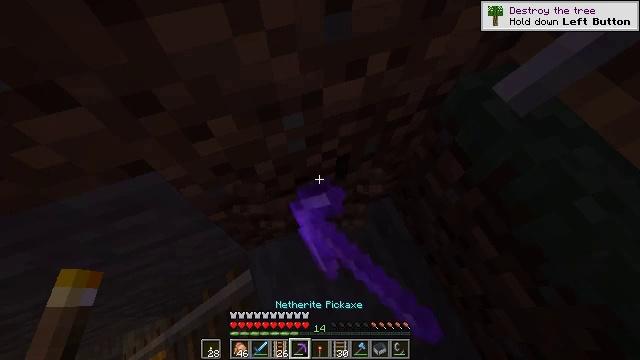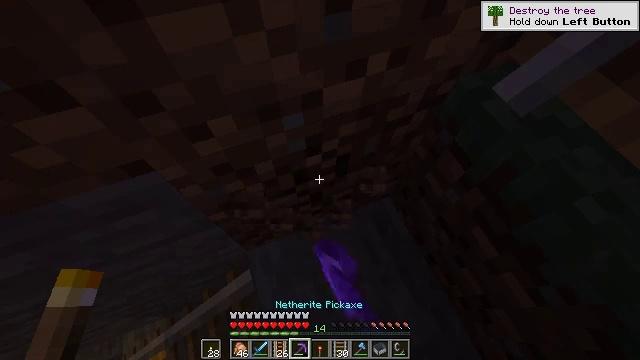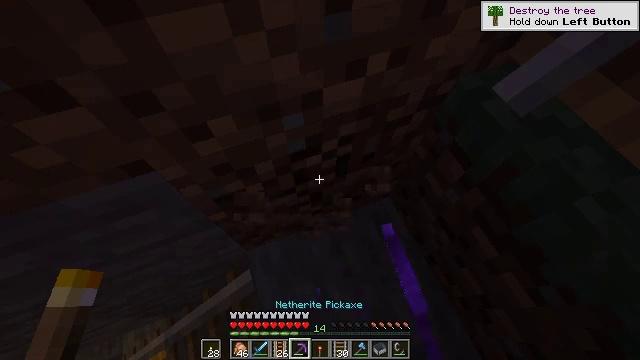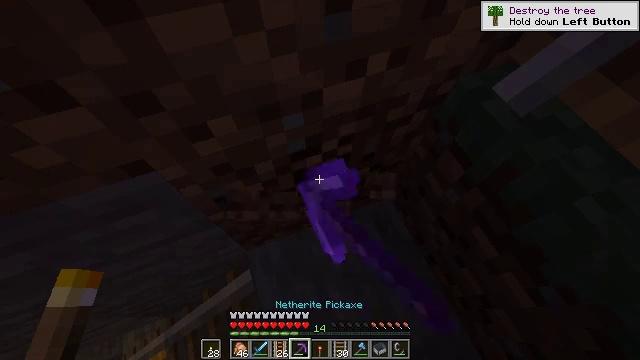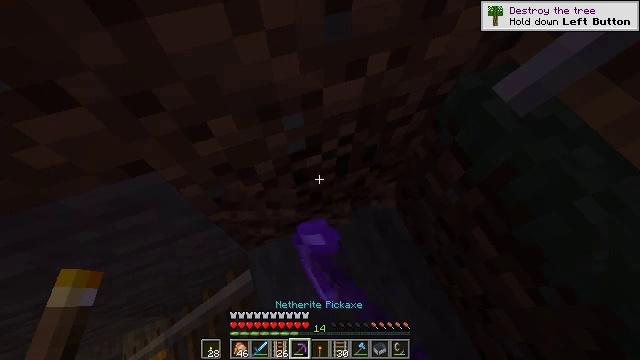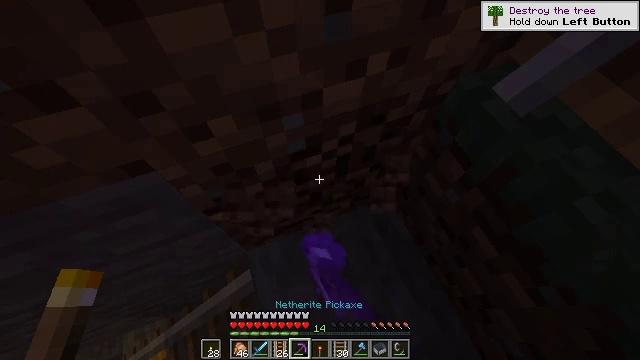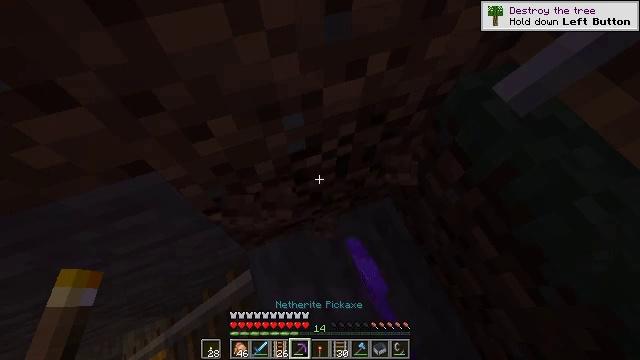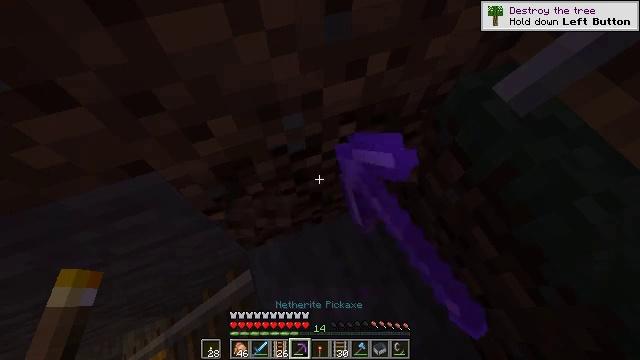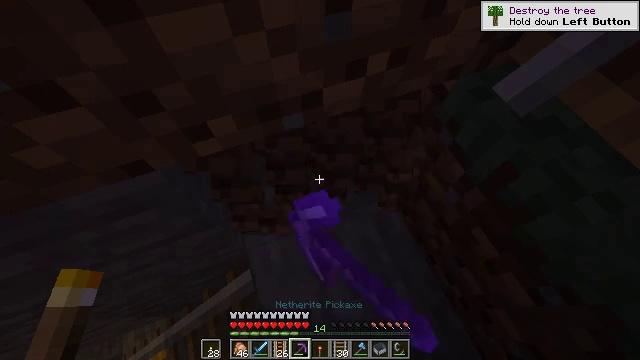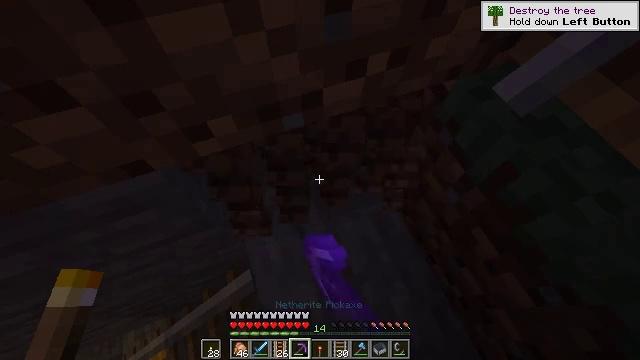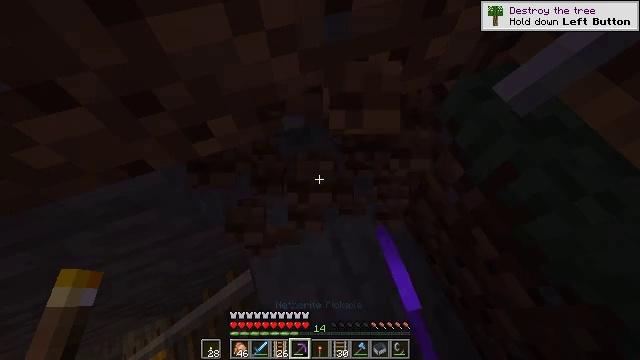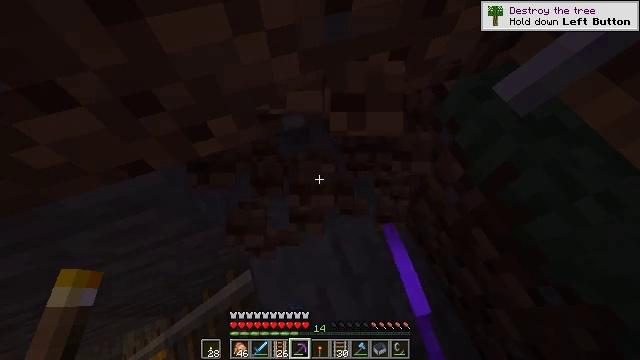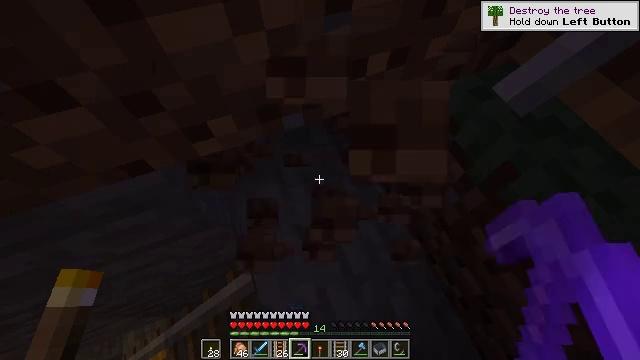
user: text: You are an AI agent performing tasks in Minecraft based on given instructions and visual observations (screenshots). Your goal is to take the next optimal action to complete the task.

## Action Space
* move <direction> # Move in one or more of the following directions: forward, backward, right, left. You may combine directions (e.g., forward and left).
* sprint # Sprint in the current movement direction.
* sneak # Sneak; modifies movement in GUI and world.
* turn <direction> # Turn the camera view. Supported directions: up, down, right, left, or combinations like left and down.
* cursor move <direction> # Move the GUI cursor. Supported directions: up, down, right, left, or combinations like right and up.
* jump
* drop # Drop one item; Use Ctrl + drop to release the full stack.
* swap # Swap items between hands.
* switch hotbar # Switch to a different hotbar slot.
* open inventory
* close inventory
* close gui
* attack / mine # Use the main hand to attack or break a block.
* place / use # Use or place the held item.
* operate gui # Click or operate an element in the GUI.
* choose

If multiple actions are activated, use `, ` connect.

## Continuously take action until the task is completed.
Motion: motion action
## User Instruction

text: Mine dirt from the ground.
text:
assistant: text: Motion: attack / mine
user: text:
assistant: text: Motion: attack / mine
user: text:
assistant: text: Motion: attack / mine
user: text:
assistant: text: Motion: attack / mine
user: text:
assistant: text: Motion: attack / mine
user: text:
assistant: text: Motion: attack / mine
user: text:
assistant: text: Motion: attack / mine
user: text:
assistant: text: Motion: attack / mine
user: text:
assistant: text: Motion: attack / mine
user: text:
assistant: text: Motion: no_op
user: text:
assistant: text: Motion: no_op
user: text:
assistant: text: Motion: no_op
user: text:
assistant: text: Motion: no_op